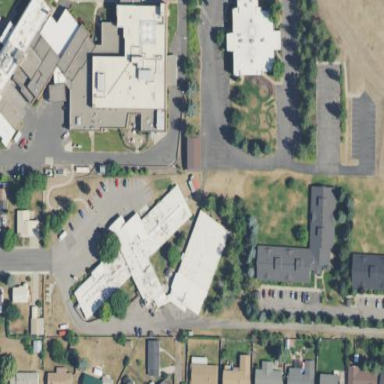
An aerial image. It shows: Nursing home building.